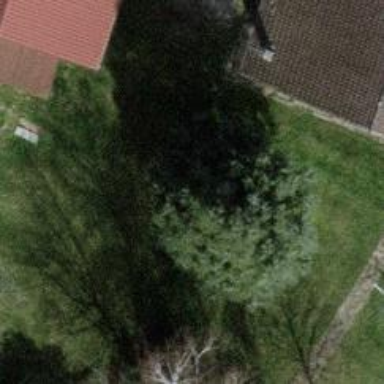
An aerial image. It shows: Evergreen needle-leaved tree.